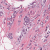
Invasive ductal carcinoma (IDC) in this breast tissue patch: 1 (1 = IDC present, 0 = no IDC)